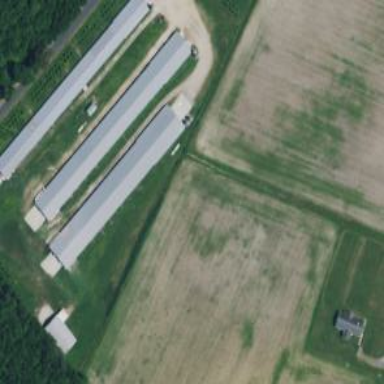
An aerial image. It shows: Farm auxiliary building.